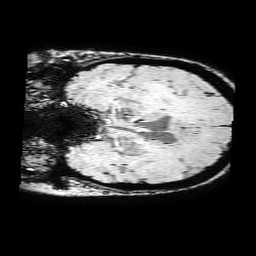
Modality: SWI
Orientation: coronal
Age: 66
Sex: female
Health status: ill
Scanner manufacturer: philips
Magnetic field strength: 3 T
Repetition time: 0.031 s